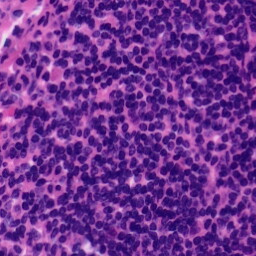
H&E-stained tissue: Tonsil